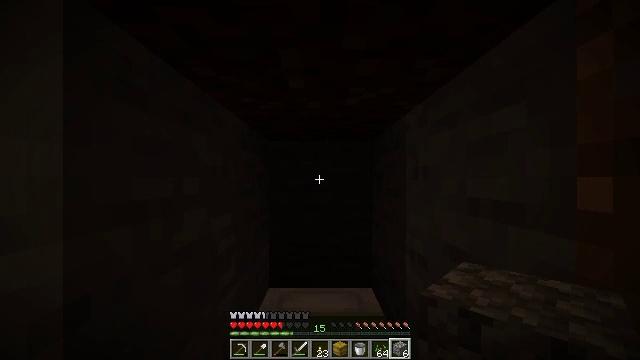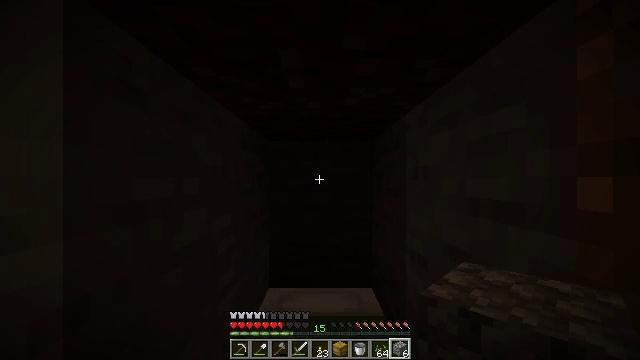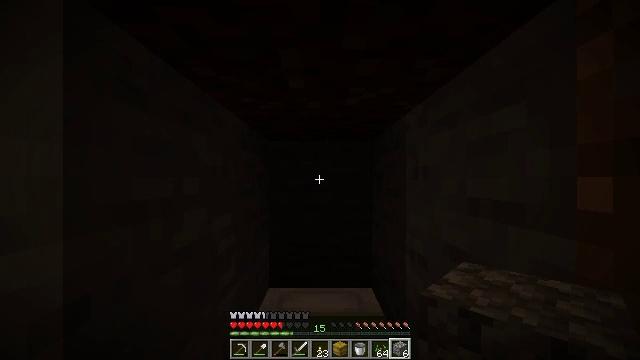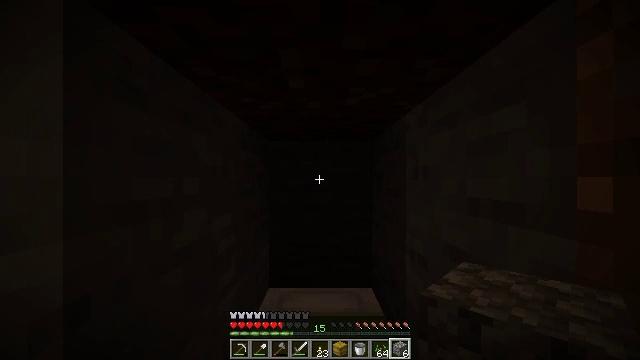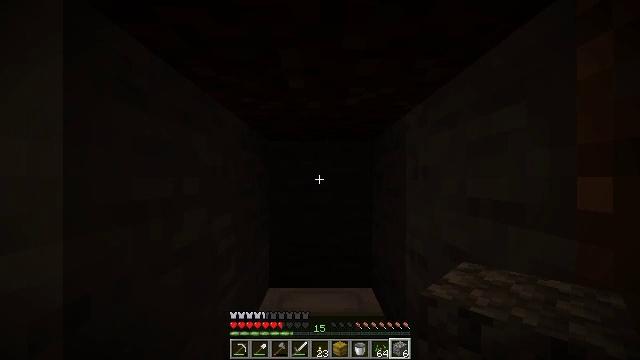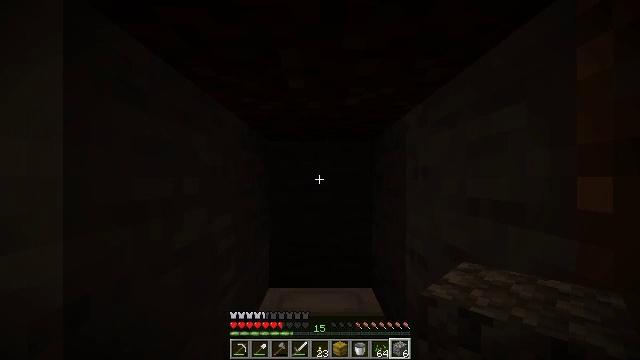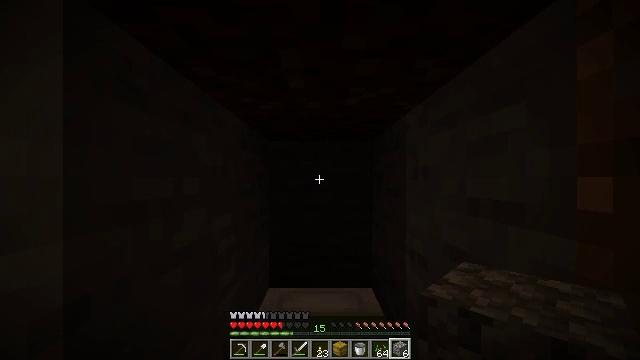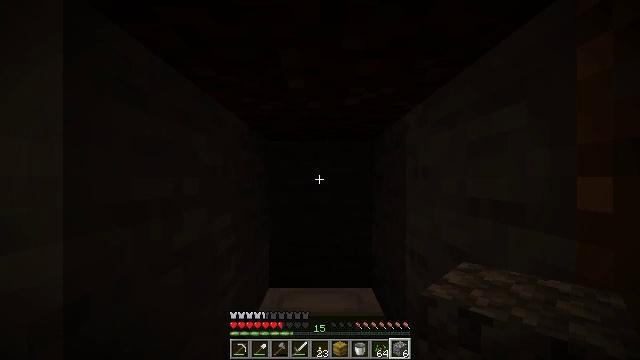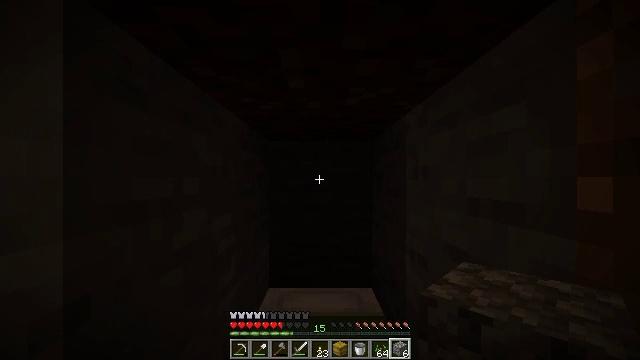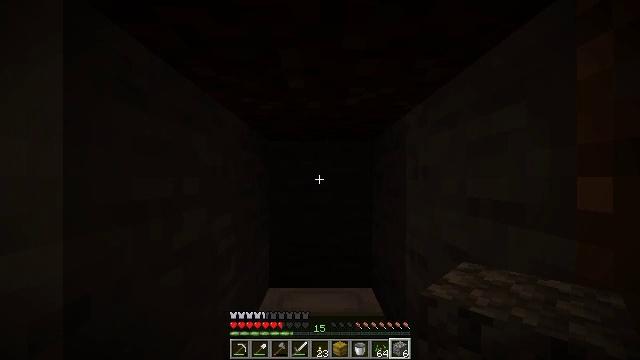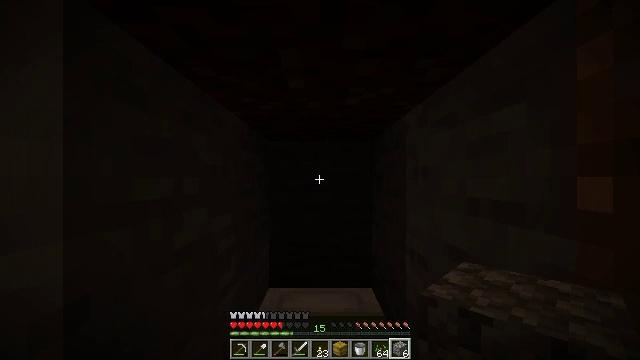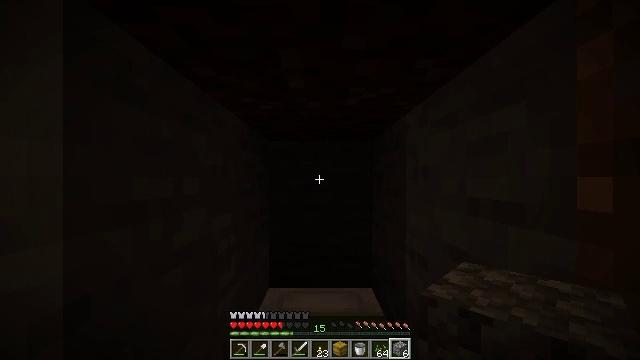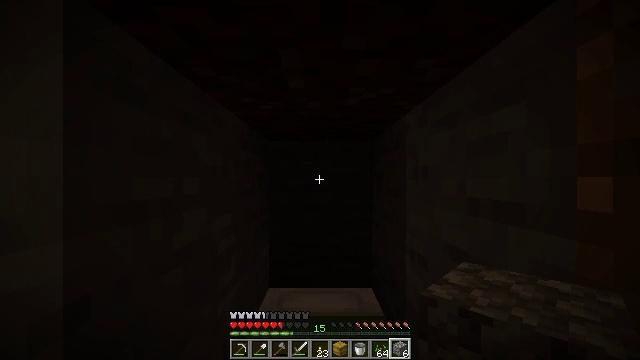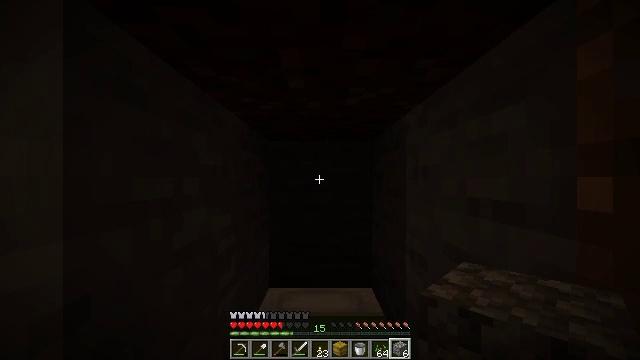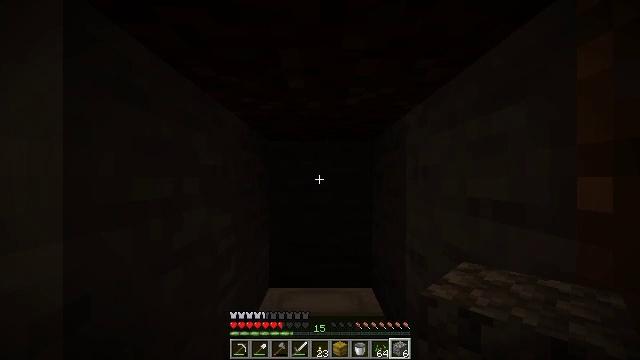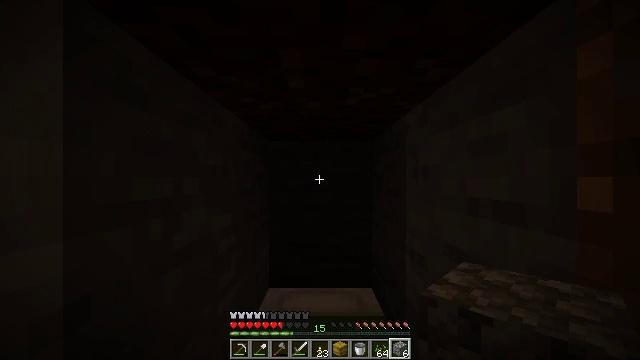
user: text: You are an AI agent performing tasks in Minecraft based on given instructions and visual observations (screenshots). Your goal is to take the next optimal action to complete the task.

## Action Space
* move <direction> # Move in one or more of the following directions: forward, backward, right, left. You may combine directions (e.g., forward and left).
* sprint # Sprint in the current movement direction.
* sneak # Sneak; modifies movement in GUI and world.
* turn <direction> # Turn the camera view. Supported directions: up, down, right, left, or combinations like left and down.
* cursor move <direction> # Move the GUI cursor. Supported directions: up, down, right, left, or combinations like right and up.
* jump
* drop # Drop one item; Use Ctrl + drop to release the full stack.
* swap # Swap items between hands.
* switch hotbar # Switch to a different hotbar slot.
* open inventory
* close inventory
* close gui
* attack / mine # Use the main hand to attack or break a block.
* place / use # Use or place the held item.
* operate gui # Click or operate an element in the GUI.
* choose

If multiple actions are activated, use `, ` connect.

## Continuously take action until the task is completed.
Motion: motion action
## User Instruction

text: Attack the lime bed to recycle it.
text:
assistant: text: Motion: no_op
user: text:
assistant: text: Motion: no_op
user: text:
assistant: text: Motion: no_op
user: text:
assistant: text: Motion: no_op
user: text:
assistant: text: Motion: no_op
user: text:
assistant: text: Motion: no_op
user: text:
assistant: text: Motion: no_op
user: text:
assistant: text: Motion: no_op
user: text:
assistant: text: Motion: no_op
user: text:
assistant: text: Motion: no_op
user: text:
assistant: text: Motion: no_op
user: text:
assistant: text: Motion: no_op
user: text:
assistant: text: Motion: no_op
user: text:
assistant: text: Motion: no_op
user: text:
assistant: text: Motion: no_op
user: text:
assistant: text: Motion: no_op
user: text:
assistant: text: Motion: no_op
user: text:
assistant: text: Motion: no_op
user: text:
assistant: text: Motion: no_op
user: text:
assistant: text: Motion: no_op
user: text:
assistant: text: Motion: no_op
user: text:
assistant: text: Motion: no_op
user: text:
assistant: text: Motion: no_op
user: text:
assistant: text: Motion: no_op
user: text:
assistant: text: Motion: no_op
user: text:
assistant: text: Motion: no_op
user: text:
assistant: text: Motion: no_op
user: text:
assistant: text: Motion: no_op
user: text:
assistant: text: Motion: no_op
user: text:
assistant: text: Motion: no_op